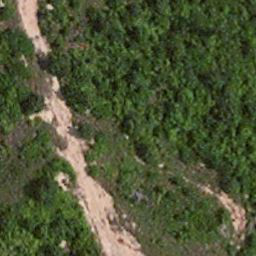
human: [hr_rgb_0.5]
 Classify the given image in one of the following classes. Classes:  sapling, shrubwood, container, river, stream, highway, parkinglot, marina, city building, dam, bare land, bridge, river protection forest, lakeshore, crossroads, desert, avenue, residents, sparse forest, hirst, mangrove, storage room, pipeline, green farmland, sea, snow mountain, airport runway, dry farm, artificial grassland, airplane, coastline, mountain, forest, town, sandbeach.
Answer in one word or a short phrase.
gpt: avenue